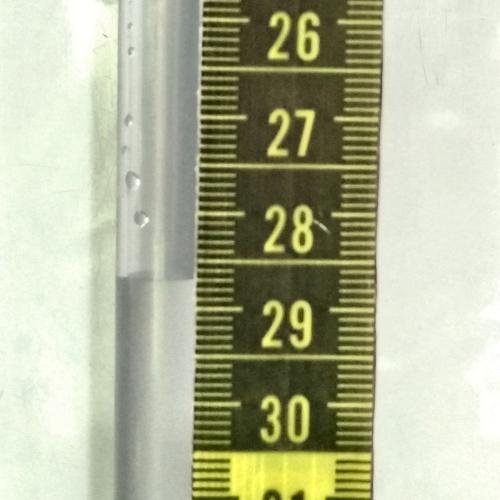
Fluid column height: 28.7 cm